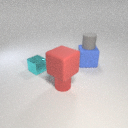
large red rubber cube above small red metal cylinder